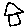
Label: house